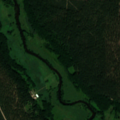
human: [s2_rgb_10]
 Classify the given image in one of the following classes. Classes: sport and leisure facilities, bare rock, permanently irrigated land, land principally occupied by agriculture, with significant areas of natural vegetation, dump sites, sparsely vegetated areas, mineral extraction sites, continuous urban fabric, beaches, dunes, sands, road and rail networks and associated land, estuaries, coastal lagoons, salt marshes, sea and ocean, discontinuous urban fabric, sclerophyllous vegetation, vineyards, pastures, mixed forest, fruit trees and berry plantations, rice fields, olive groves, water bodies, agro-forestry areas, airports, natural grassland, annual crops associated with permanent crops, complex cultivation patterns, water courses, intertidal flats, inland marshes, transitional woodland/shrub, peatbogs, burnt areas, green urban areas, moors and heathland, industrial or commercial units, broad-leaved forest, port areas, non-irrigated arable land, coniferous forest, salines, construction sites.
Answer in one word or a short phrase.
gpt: pastures, broad-leaved forest, coniferous forest